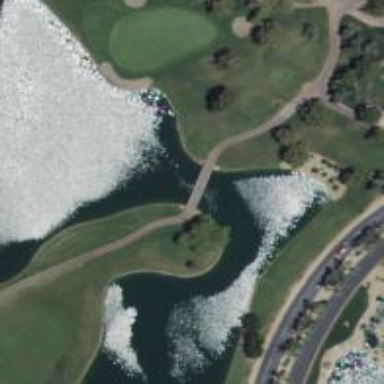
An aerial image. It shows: Service road used as golf cart path.